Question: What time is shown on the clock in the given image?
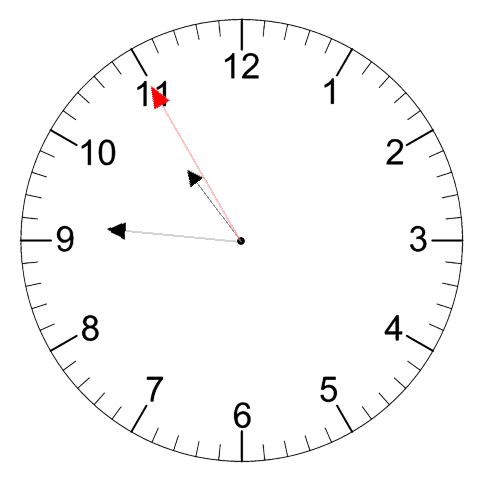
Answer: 10:45:55